Aerial crown-view tile of a tropical tree (Barro Colorado Island, Panama), acquired 20241014:
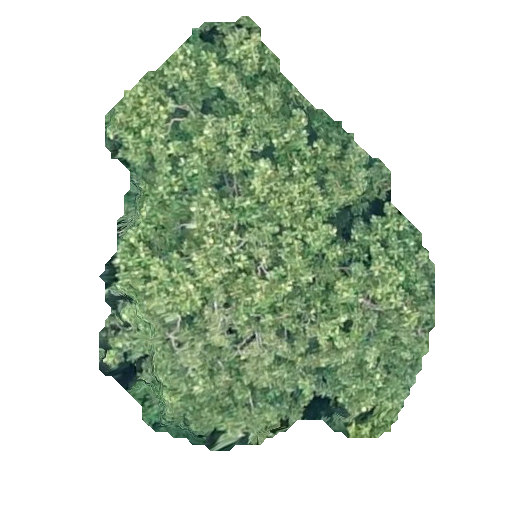
Species: Dipteryx oleifera
GBIF accepted scientific name: Dipteryx oleifera
Crown area: 161.107 m²